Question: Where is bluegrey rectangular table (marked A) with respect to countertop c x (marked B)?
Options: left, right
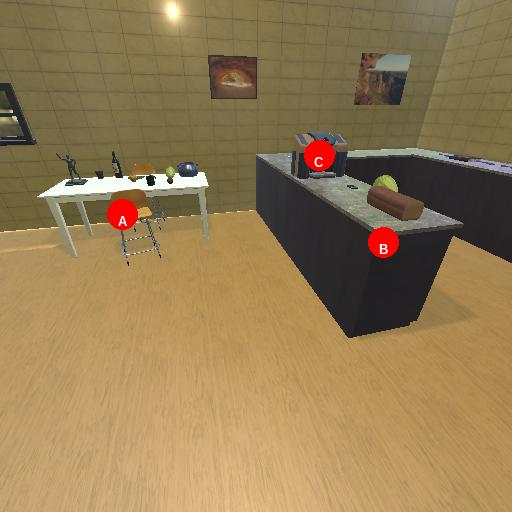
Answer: left